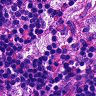
Metastatic tissue present: no